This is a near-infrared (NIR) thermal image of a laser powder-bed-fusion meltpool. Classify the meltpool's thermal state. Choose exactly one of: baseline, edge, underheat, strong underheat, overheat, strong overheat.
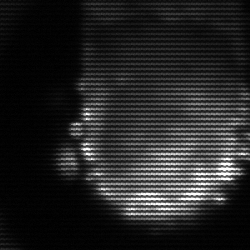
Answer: baseline